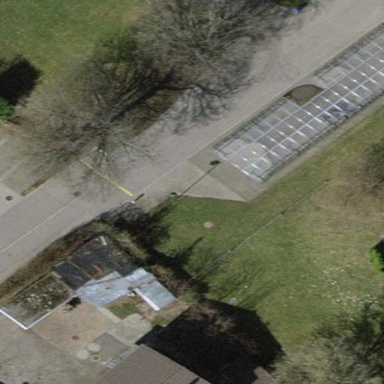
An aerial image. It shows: Bicycle parking area with stands available.